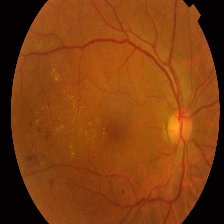
Diabetic retinopathy grade: Proliferative DR